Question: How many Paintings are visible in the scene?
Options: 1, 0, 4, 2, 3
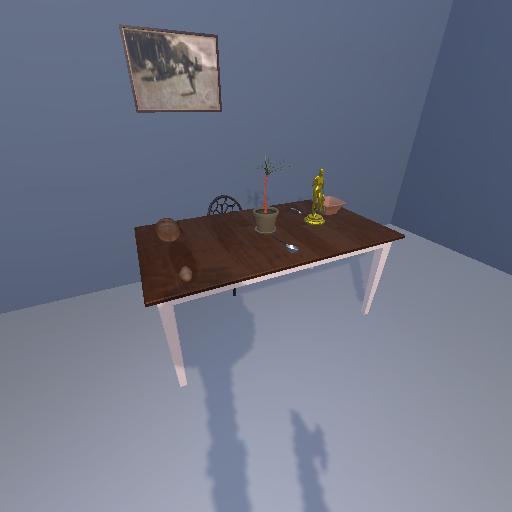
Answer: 1